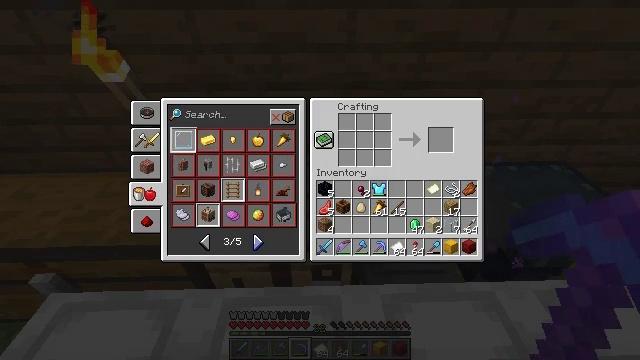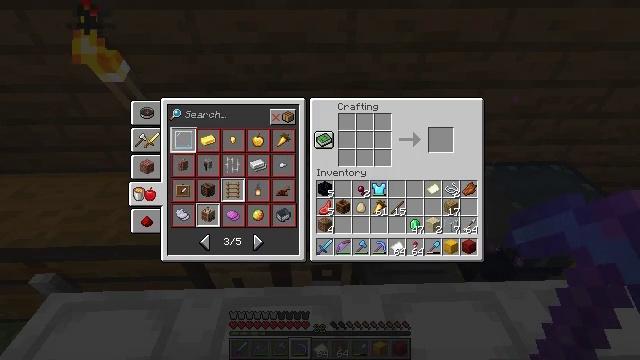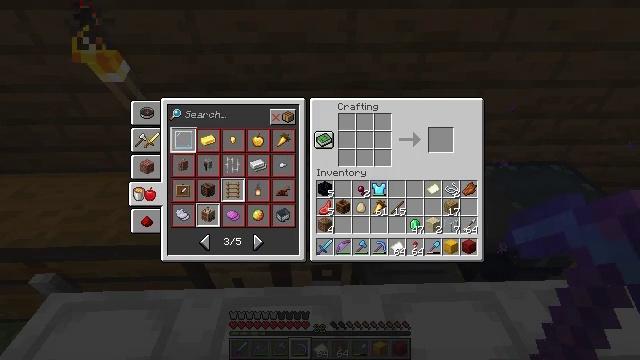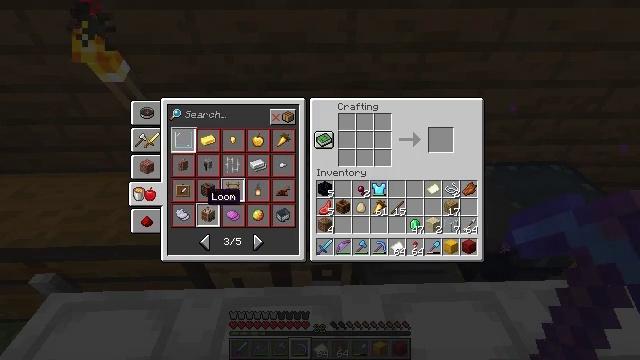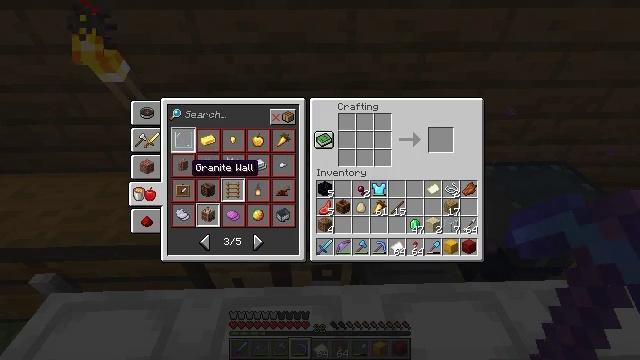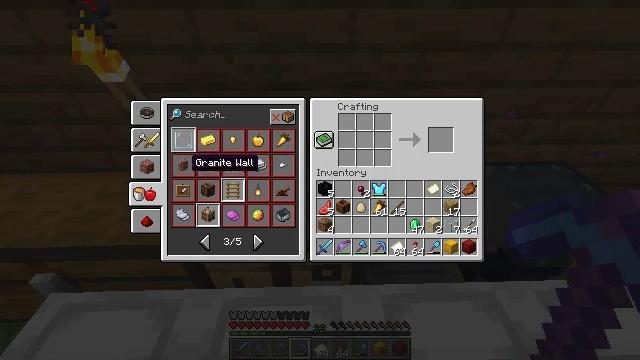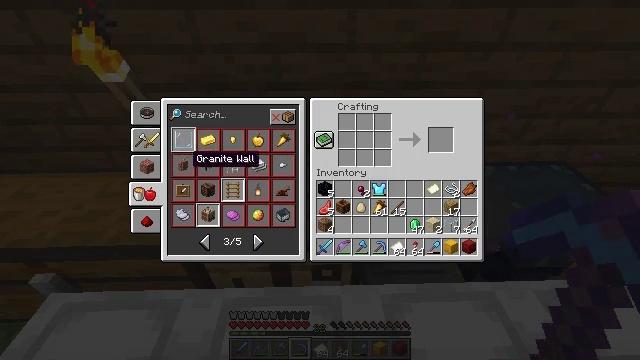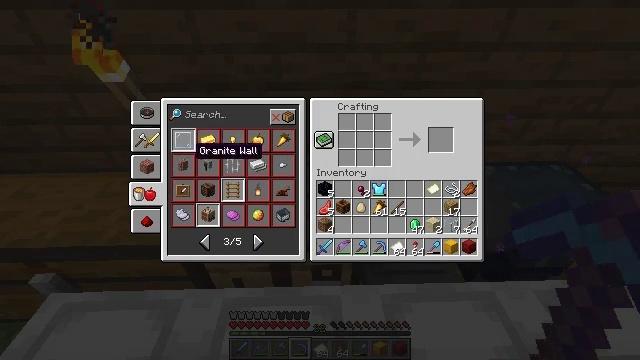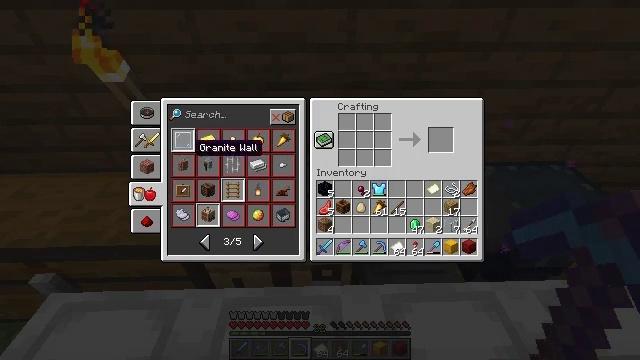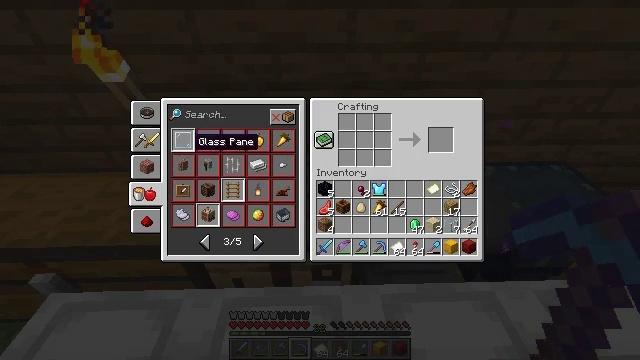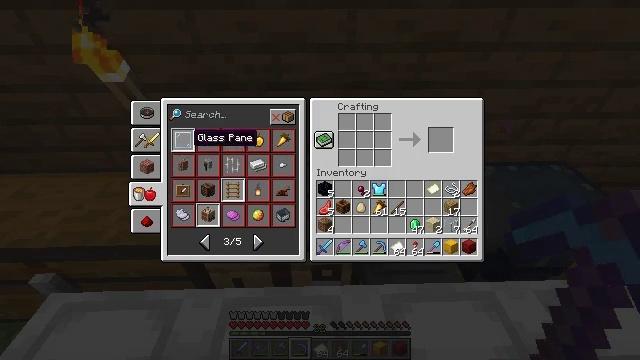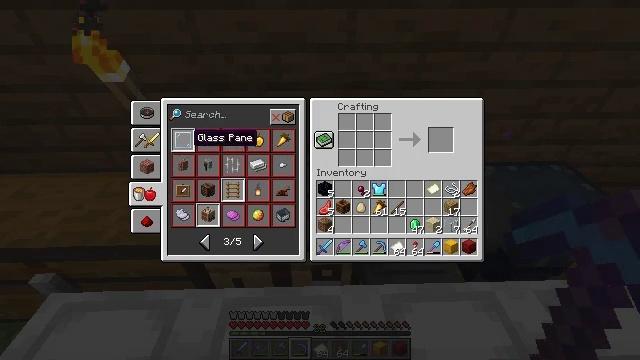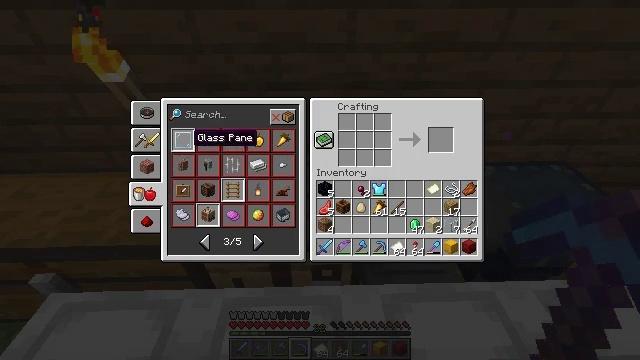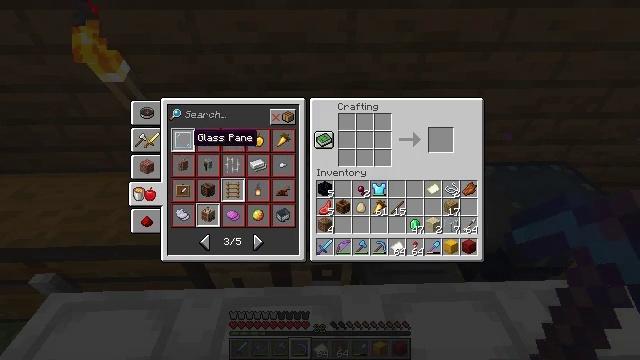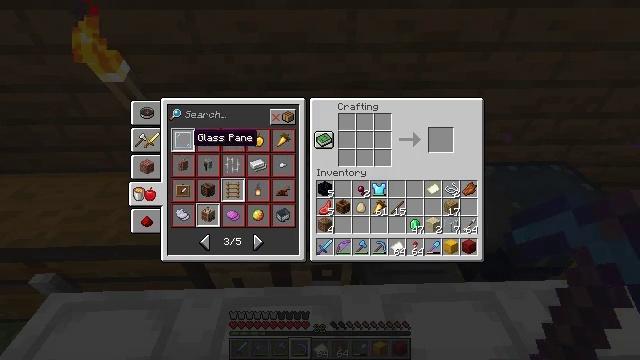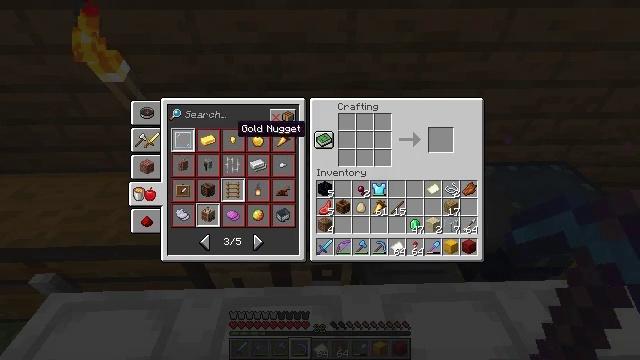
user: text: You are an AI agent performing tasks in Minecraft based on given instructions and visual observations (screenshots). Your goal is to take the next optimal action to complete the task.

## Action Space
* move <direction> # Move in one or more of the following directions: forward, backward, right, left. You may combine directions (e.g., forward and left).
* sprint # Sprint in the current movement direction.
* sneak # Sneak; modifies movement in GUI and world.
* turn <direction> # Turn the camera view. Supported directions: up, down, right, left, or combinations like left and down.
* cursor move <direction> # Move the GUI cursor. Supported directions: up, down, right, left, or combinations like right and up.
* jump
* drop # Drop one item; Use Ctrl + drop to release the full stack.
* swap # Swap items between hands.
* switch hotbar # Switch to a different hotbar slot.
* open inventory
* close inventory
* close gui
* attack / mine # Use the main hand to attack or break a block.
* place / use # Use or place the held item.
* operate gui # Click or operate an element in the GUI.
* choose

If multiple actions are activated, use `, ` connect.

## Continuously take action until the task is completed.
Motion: motion action
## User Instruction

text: Make a glass pane using glass blocks on the crafting table.
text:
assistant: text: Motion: cursor move left
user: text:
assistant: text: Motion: cursor move left
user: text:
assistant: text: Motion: cursor move left and up
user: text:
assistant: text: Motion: cursor move left and up
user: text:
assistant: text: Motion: no_op
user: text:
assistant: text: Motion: no_op
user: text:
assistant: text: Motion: cursor move up
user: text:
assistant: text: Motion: sneak
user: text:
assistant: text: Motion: sneak
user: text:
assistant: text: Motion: sneak
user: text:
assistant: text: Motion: sneak
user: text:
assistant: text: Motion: sneak, operate gui
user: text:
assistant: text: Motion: sneak, operate gui
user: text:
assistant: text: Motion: sneak
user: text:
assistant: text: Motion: sneak, cursor move right and up
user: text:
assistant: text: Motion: sneak, cursor move right and up
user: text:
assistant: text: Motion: sneak, cursor move right
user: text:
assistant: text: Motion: sneak, cursor move right
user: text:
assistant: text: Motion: sneak, cursor move right
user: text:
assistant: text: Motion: sneak, cursor move right
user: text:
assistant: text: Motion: sneak
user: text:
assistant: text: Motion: sneak
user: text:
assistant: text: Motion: sneak
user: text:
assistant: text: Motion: sneak
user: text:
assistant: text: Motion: sneak
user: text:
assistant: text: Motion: sneak, operate gui
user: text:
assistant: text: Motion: sneak, operate gui
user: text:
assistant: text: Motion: sneak, operate gui
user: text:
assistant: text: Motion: sneak
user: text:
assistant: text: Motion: sneak